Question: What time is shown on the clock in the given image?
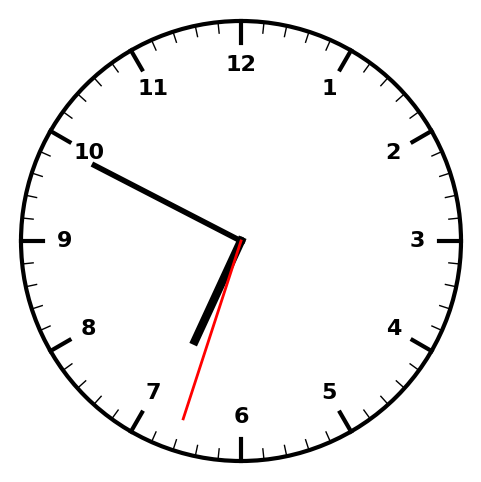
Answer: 06:49:33